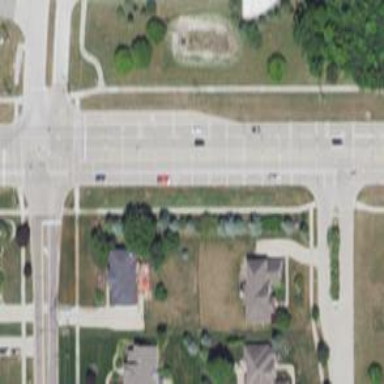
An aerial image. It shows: Secondary road.